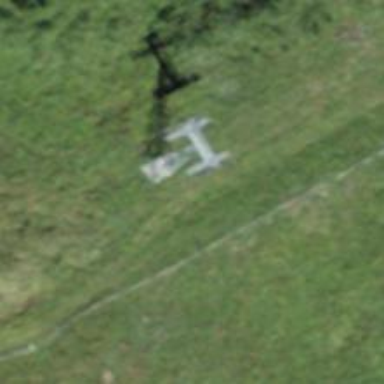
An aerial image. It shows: Pylon used for aerialway.